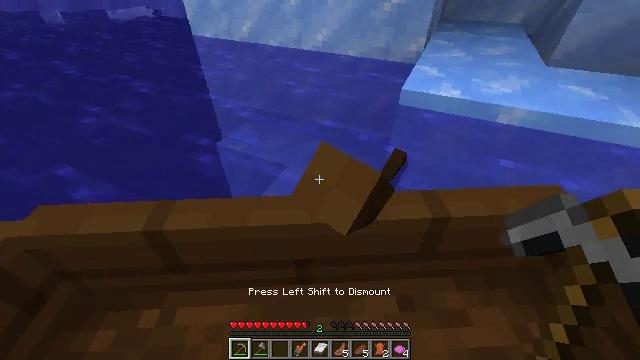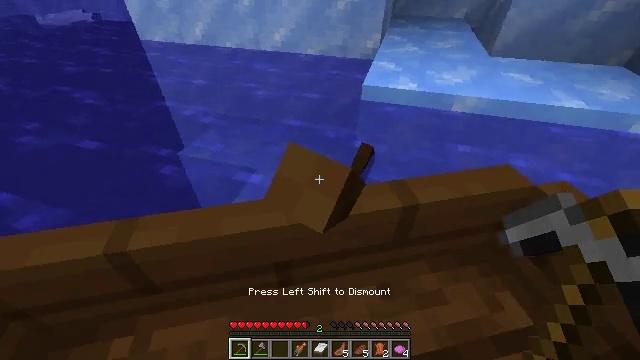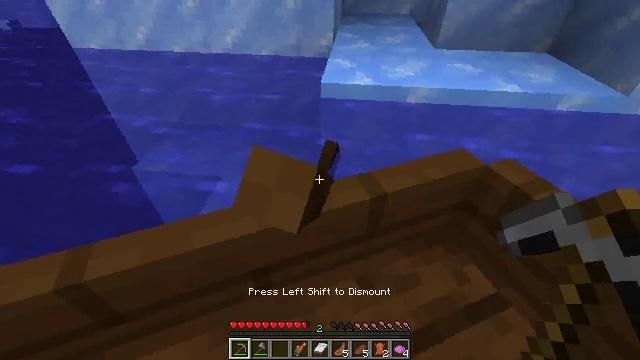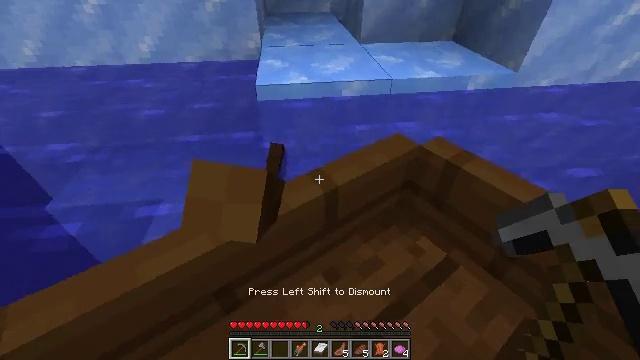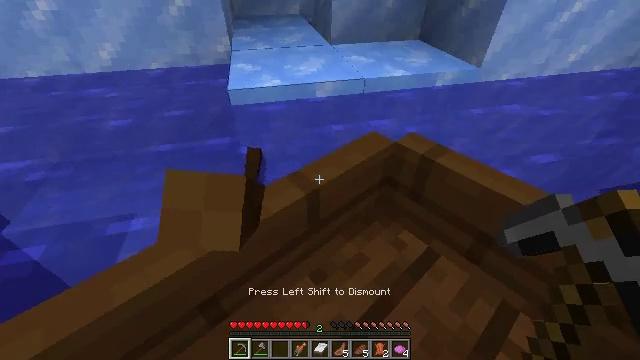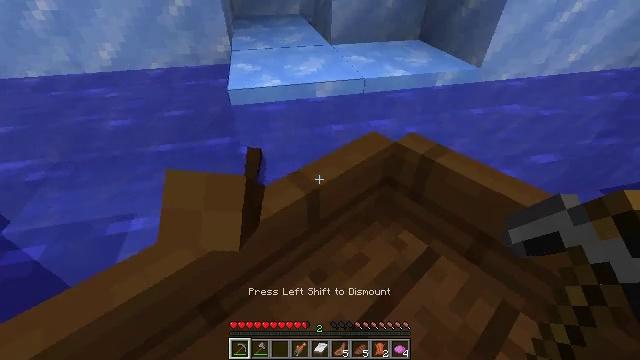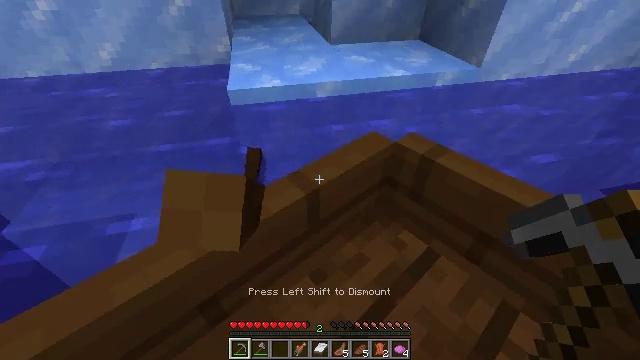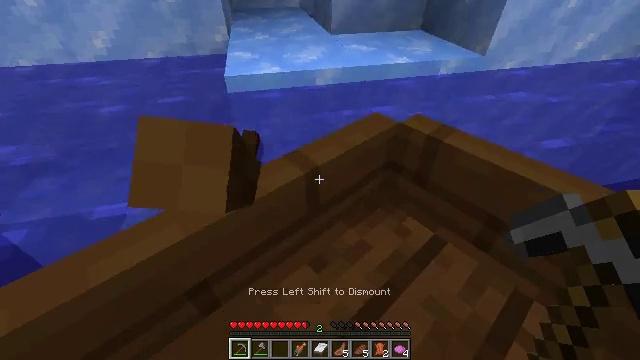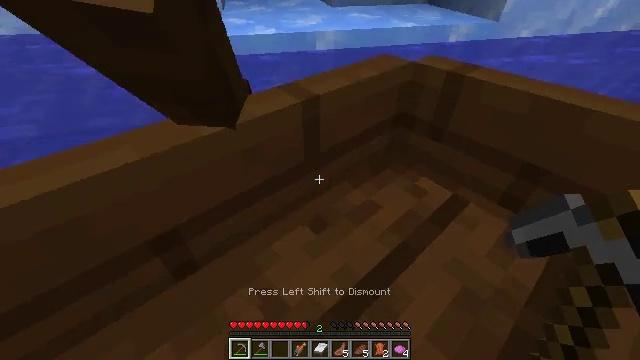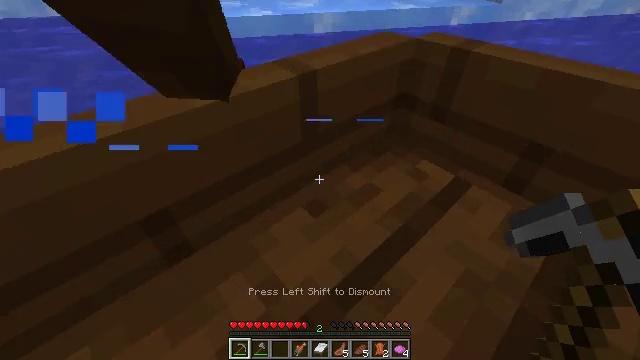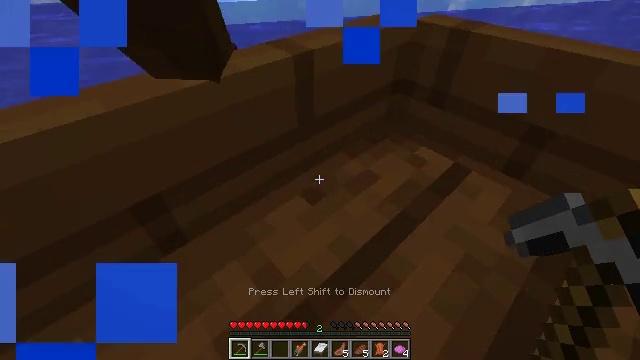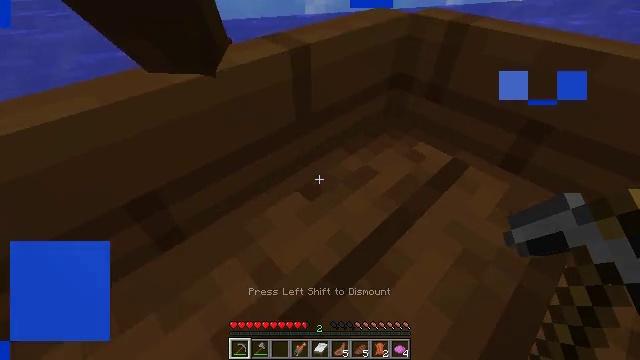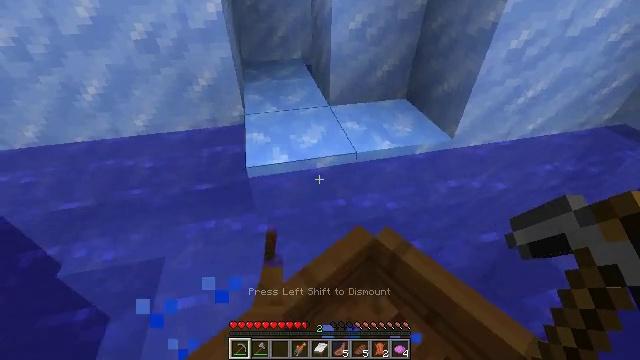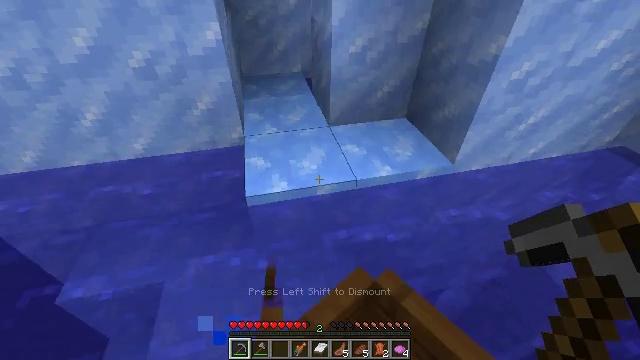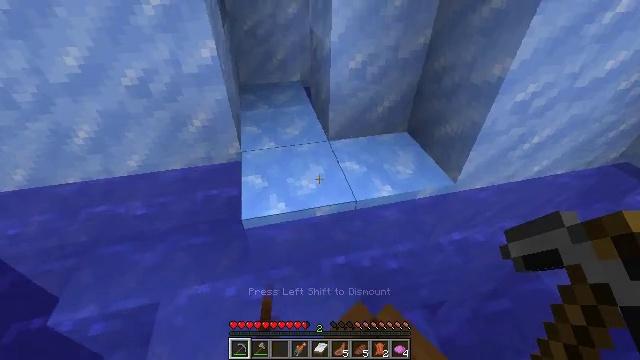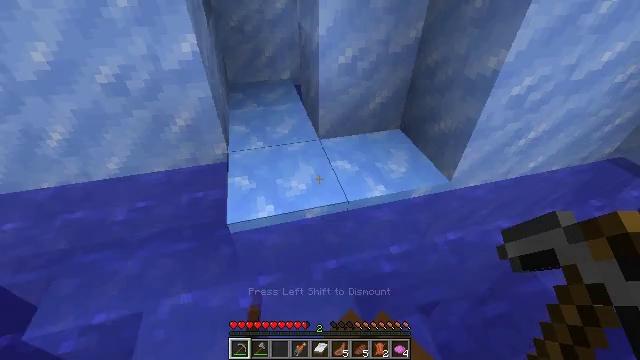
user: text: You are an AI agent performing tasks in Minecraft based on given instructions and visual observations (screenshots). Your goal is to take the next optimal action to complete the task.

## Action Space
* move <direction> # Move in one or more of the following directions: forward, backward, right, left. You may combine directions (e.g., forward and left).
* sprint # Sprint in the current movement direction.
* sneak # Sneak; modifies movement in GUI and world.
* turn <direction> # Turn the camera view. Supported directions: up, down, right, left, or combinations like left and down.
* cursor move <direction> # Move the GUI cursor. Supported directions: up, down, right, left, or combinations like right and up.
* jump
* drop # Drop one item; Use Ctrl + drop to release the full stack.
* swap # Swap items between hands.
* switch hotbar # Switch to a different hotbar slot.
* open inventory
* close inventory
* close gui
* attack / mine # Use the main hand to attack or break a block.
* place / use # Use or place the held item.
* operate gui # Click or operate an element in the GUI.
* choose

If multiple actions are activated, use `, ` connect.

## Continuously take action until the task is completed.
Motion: motion action
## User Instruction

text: Collect packed ice using a pickaxe.
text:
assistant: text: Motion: turn right
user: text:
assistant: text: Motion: turn right
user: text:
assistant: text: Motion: turn right
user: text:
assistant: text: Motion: turn right
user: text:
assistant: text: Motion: no_op
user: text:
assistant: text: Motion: sneak
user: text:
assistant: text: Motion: sneak
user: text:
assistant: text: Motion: sneak
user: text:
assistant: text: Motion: turn down
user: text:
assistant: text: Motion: turn down
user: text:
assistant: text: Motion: no_op
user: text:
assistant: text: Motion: move forward
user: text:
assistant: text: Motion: move forward
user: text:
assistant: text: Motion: move forward
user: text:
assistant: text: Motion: move forward and move right, turn right
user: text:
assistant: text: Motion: move forward and move right
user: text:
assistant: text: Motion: move forward and move right
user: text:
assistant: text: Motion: move forward and move right
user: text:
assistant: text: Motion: move forward and move right
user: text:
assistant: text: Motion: move forward and move right
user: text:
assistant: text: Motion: move right, turn down
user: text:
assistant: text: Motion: move right, turn down
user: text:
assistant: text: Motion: move right
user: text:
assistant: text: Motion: move right, turn left
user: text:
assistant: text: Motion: move back and move right, turn left
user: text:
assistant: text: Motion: move back and move right, turn left and up
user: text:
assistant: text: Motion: move back and move right, turn left
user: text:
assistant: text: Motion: move back and move right, turn left and up
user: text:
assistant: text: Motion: move back and move right, turn left and up
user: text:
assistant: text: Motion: move back, turn left and up